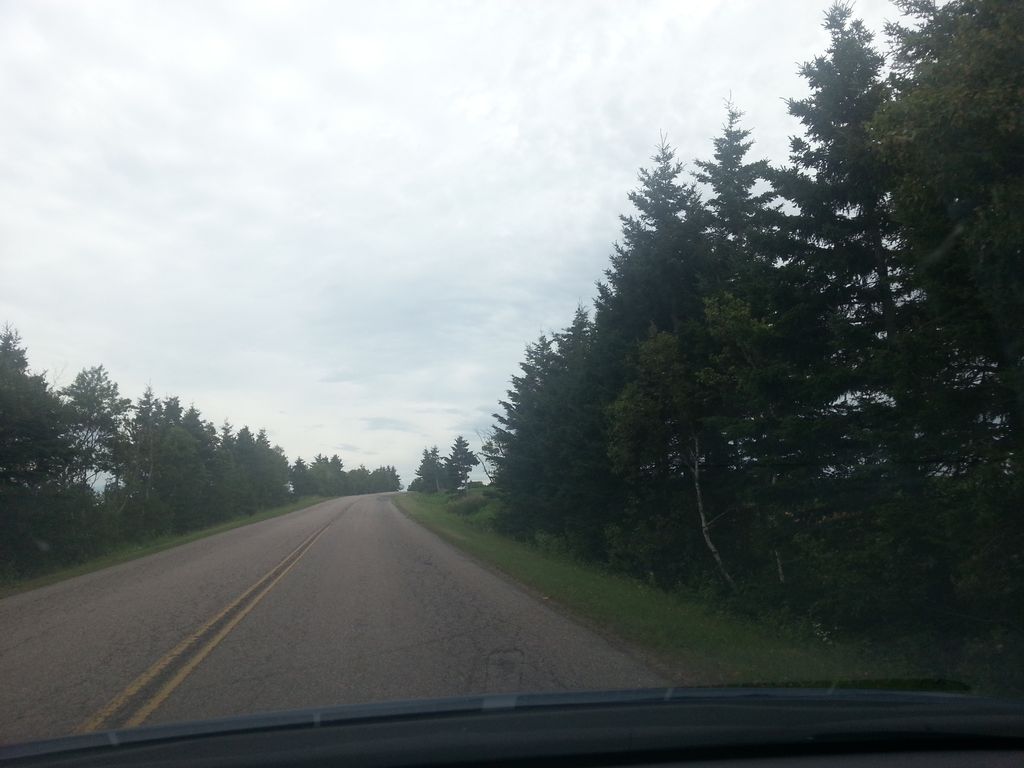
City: charlottetown